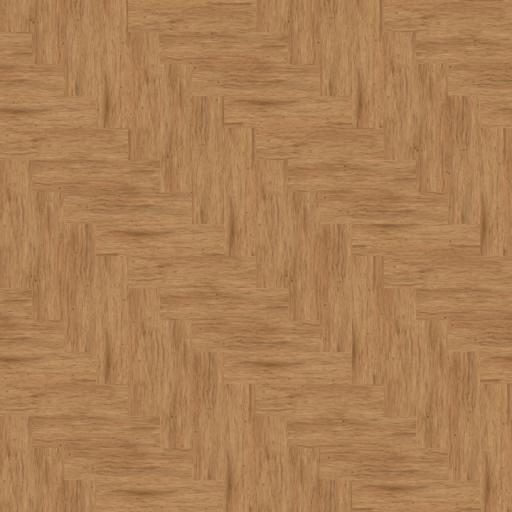
Tags: floor flooring herringbone light parquet wood wooden